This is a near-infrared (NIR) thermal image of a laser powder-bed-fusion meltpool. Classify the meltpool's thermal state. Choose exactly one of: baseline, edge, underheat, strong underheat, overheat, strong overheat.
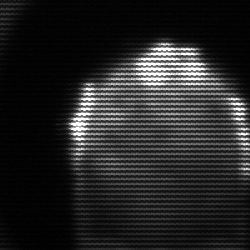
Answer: edge